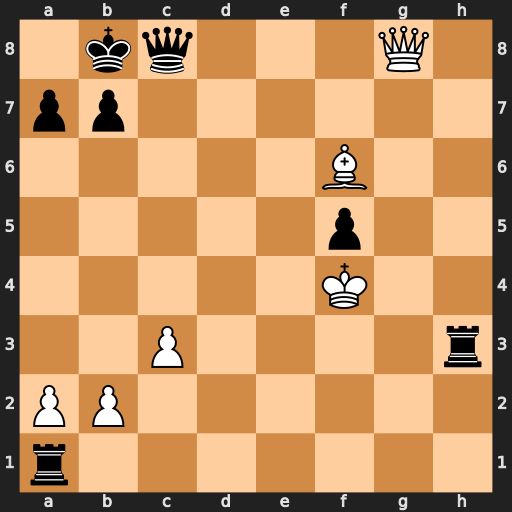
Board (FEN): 1kq3Q1/pp6/5B2/5p2/5K2/2P4r/PP6/r7
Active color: w
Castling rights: -
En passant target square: -
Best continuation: Be5+ Ka8 Qxc8#